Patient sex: M
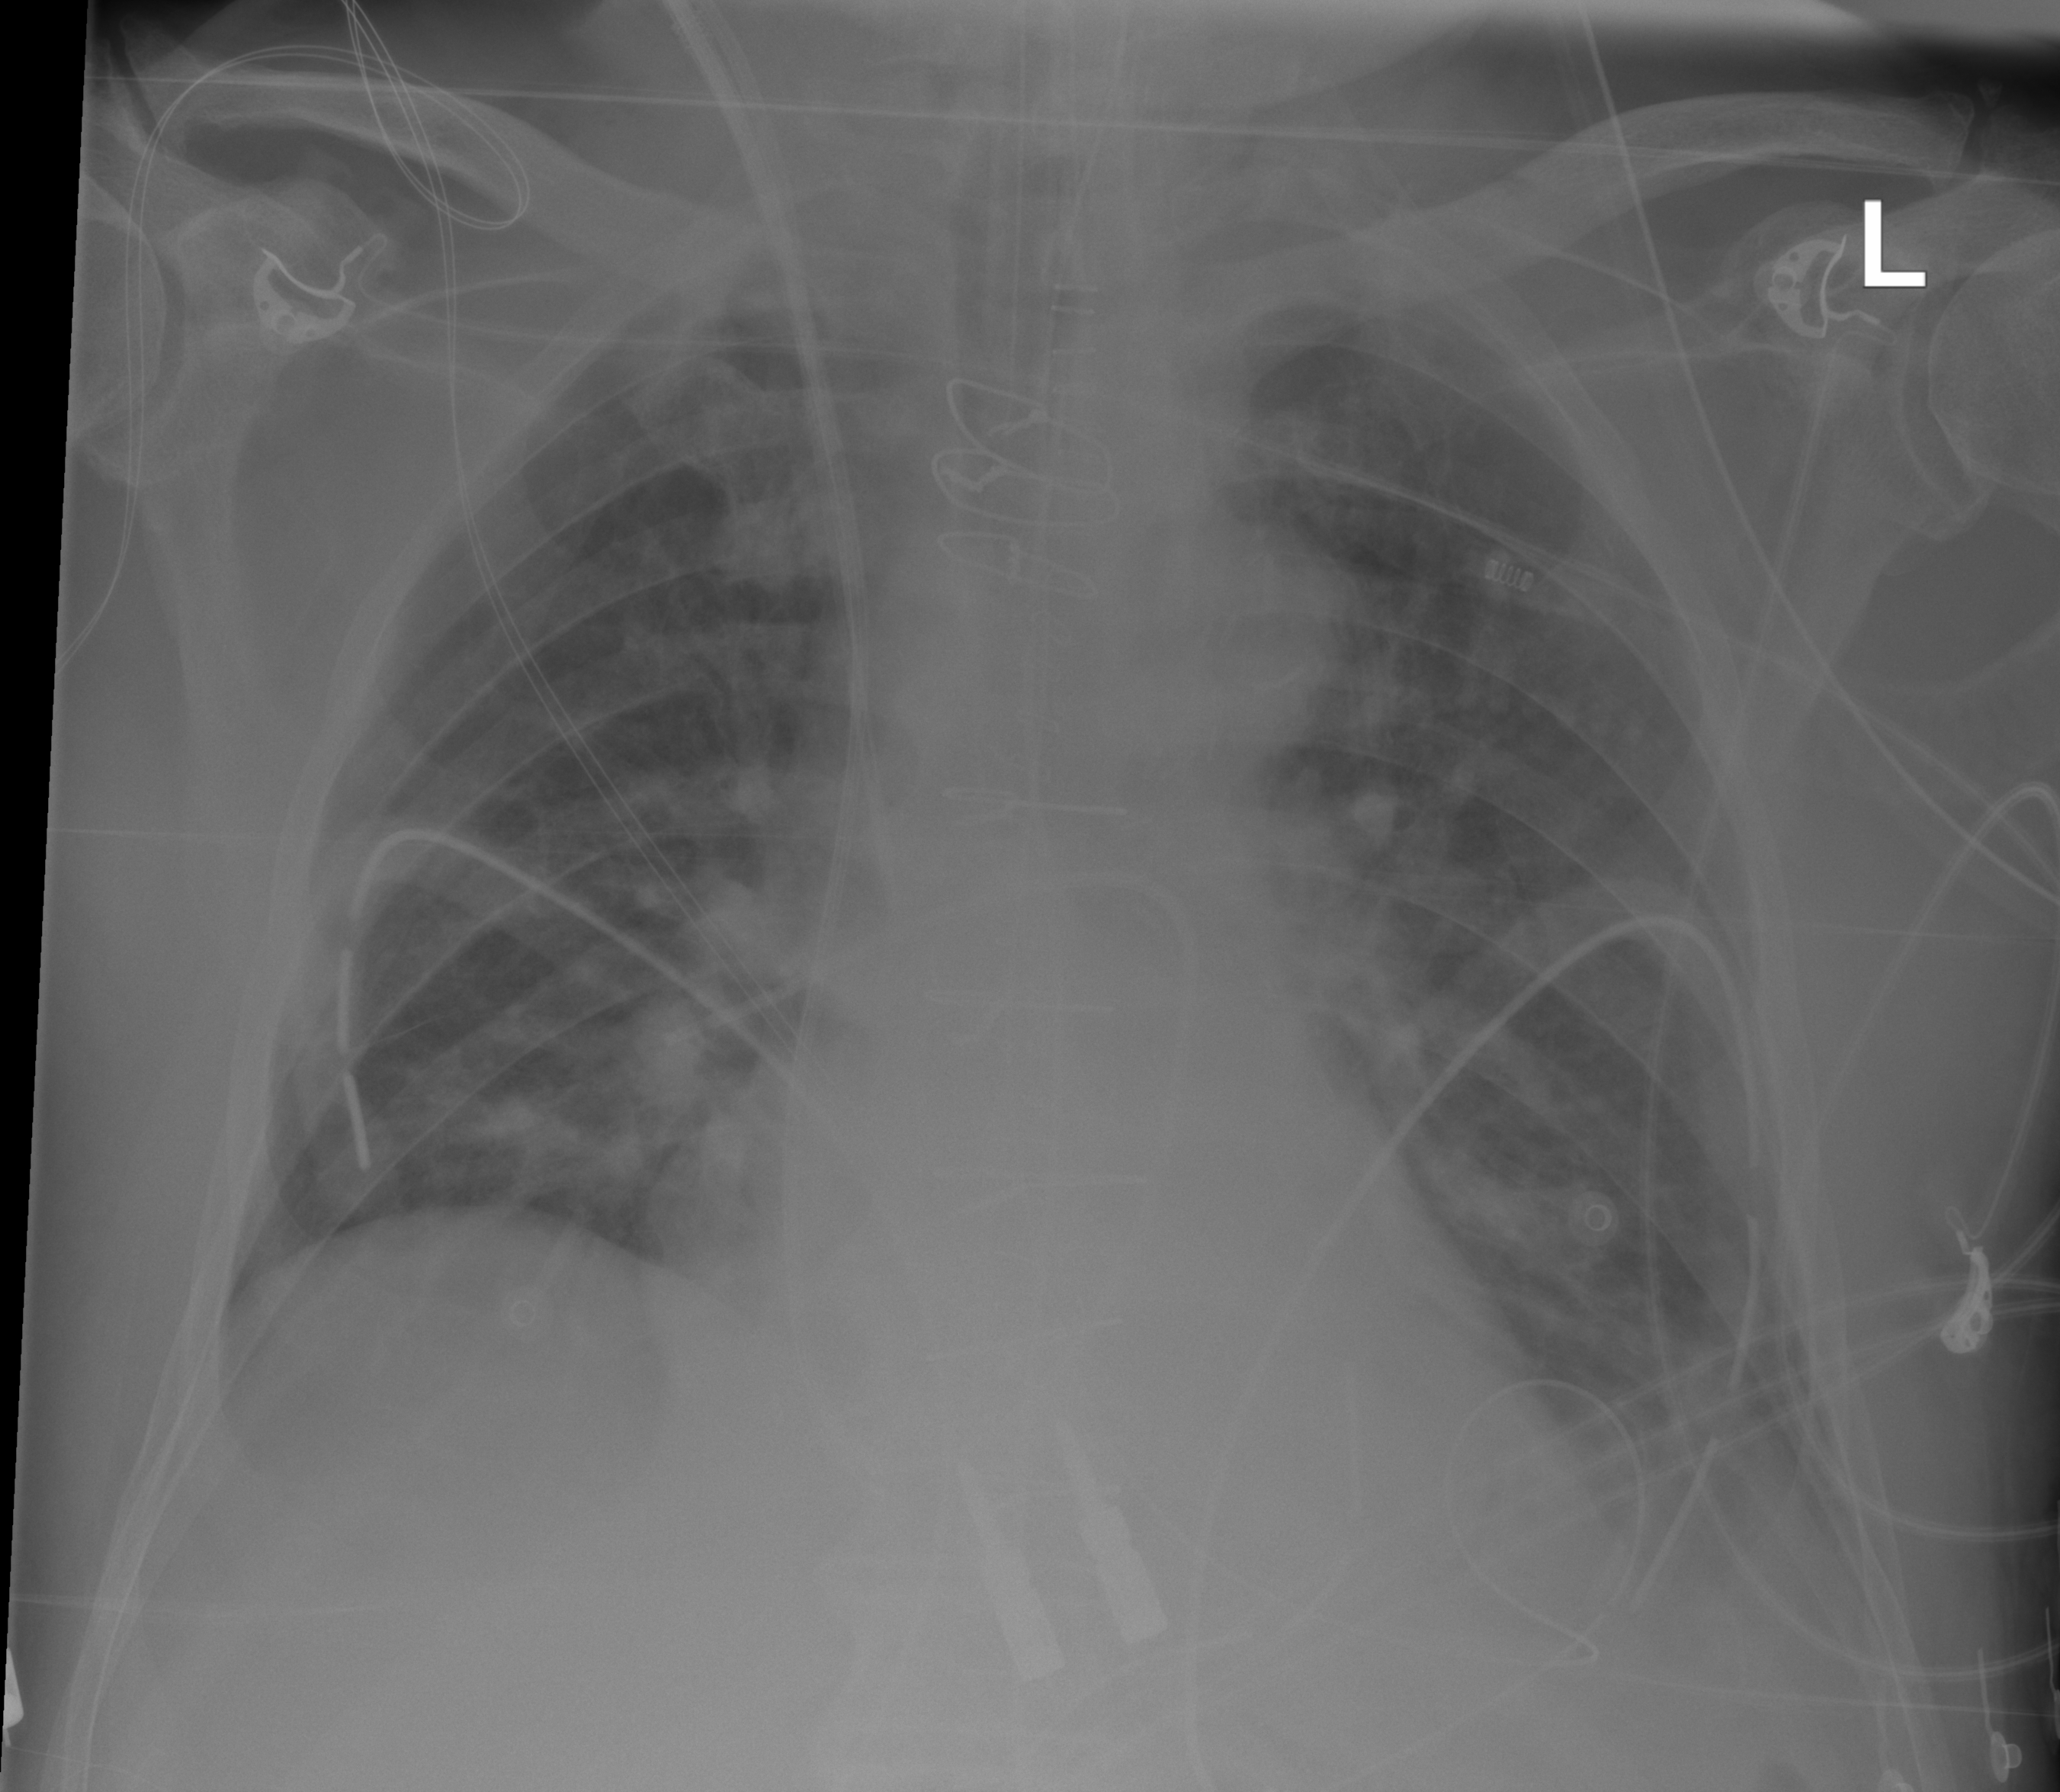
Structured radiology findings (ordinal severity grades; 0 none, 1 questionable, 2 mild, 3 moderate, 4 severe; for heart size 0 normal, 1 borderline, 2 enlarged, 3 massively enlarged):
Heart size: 0
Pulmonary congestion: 2
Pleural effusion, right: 0
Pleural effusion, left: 2
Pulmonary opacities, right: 0
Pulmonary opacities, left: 0
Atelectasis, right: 0
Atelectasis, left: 2